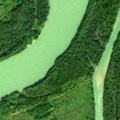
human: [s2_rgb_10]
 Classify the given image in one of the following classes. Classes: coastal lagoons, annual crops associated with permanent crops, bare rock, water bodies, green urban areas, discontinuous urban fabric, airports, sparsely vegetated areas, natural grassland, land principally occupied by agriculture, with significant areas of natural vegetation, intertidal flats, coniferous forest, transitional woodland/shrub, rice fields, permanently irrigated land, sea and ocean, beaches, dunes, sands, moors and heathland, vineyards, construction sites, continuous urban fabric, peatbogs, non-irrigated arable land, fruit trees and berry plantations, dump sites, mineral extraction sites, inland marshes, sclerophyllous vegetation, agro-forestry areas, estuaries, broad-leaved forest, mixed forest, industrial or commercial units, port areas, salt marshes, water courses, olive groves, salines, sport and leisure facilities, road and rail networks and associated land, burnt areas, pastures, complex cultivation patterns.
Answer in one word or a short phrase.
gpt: broad-leaved forest, inland marshes, water courses